Question:
Any idea why the data won't line up?
<URL>
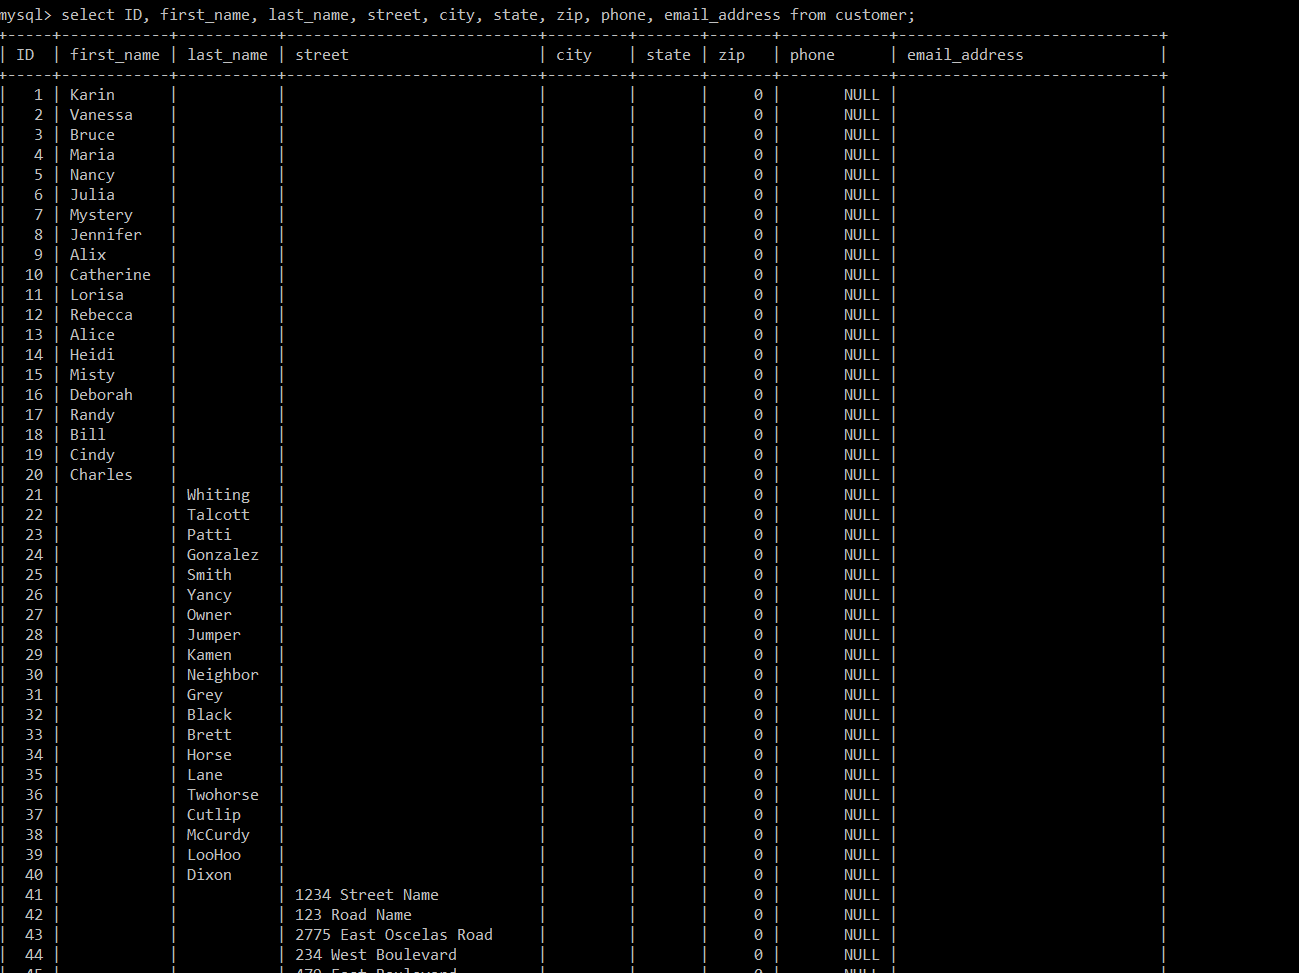
Answer: It won't "line up" because it's been inserted as different records. If you have a person called John Smith, age 40, from Canada, you appear to have done this:
'''
INSERT INTO person(firstname) VALUES('john');
INSERT INTO person(lastname) VALUES('smith');
INSERT INTO person(age) VALUES(40);
INSERT INTO person(country) VALUES('Canada ');
'''
When you should have done this:
'''
INSERT INTO person(firstname,lastname,age,country) VALUES('john','smith',40,'canada');
'''
Scrap that data (delete it all) and start over. Use one insert query per person, not per data item about a person